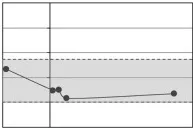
Concussion case 1: transient symptoms. X axis is days before and after concussion, with day 0 being the day of concussion. : [CD81]OMG+ (U/mL).
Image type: chart (chart)